Question: I want to make a page that looks something like this, where I have a gray div (that I would put content in, of course) that takes up all of the screen but with a white margin on all sides.

I would like it to be the perfect height on all screen sizes, but I'm not sure the best way to do this. I could potentially use JavaScript to adjust the height based on screen size, but I was curious if there was a better way to do it using CSS. I have seen lots of sites do similar things with a cover image, so it seems like there should be a simple CSS solution...
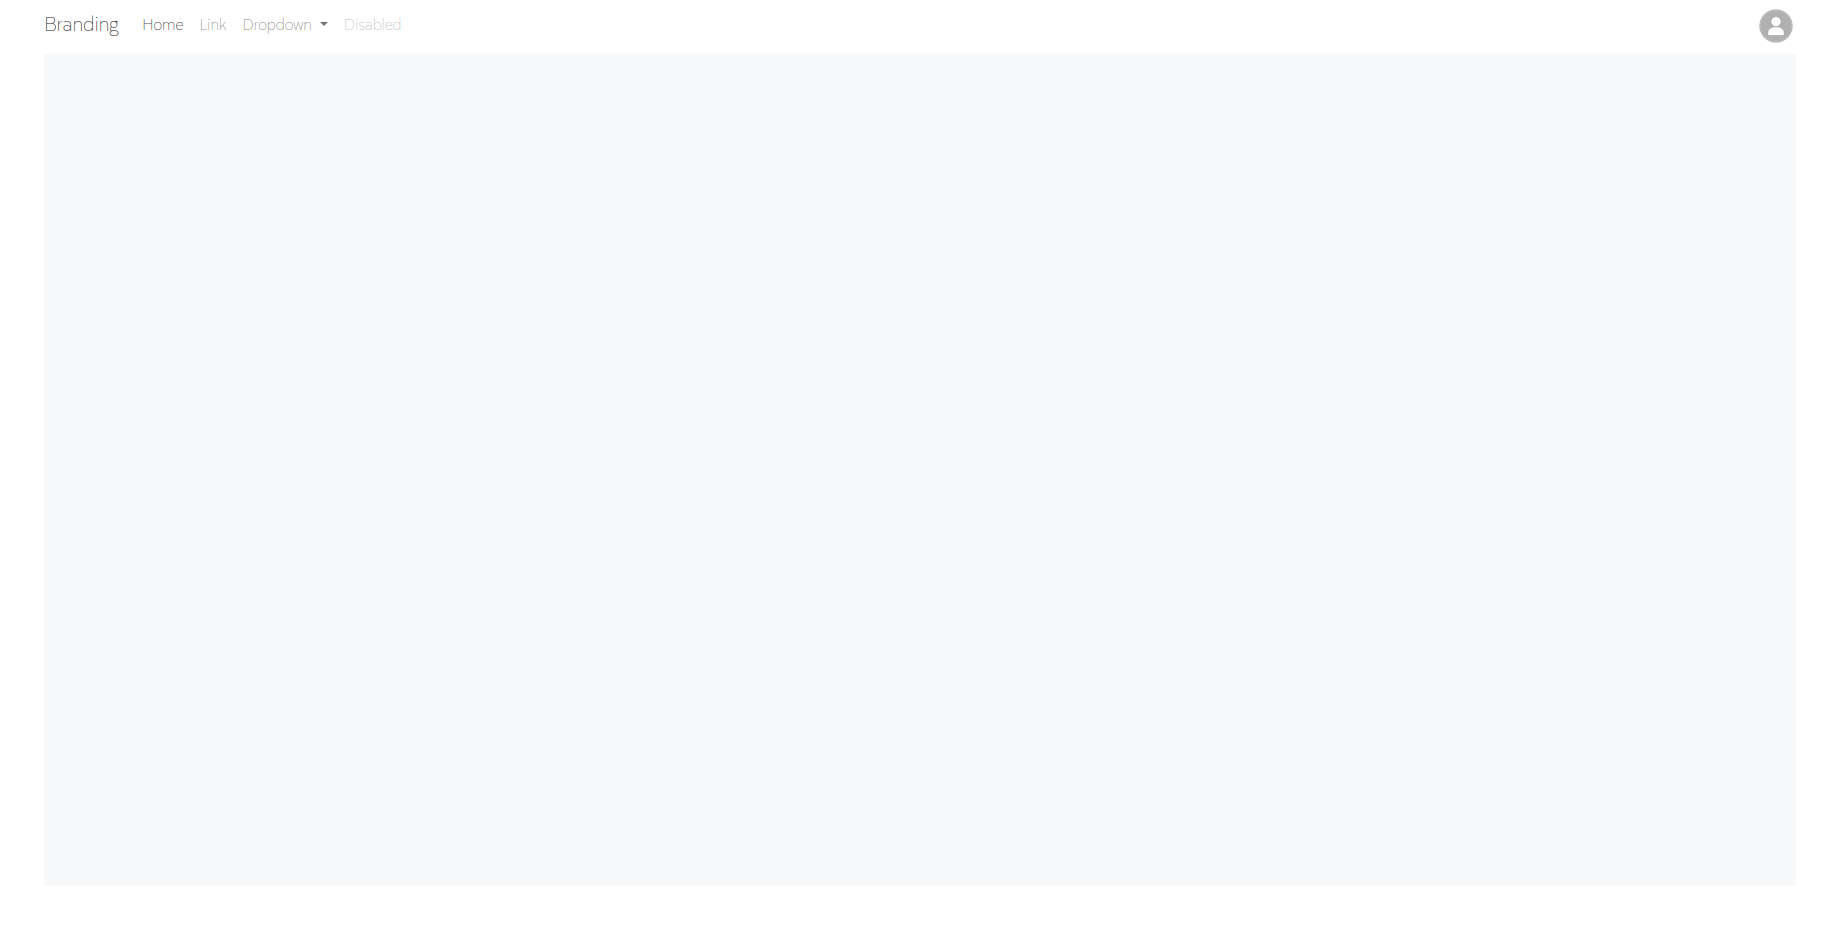
Answer: Something like this maybe?
'''
.navbar{
height:calc(10vh - 2em);
background-color:white;
padding:1em;
width:calc(100% - 2em);
}
body{
background-color:white;
margin:0;
}
.contents{
height:calc(90vh - 2em);
width:calc(100vw - 2em);
margin:auto;
background-color:#ededed;
}
'''
'''
<div class="navbar">Branding</div>
<div class="contents"></div>
'''
You can leverage 'vh' (viewport height) and 'vw' (viewport width) and 'calc()' to dynamically calculate appropriate widths and heights without javascript.